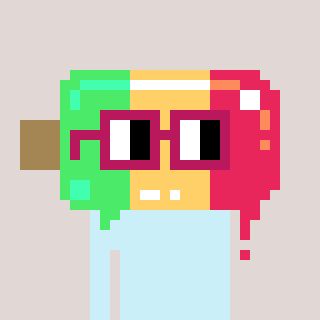
a pixel art character with square dark red glasses, a icepop-shaped head and a bege-colored body on a warm background